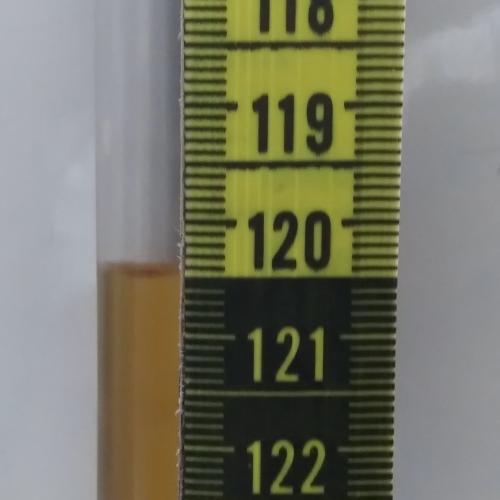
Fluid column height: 120.5 cm